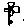
Label: flower